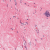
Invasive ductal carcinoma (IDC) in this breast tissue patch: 0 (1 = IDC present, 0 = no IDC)